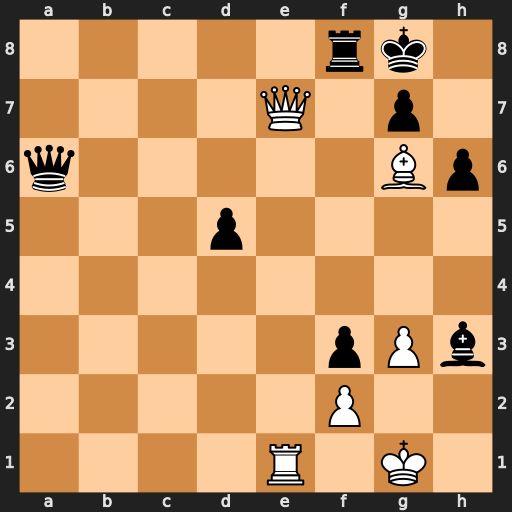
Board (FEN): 5rk1/4Q1p1/q5Bp/3p4/8/5pPb/5P2/4R1K1
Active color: w
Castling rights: -
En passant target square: -
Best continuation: Qxf8+ Kxf8 Re8#